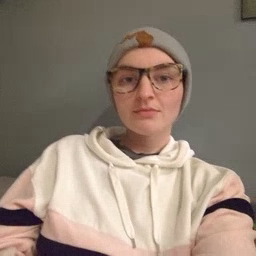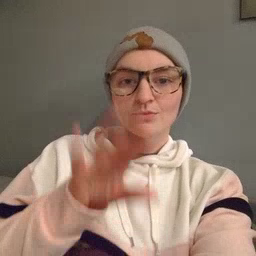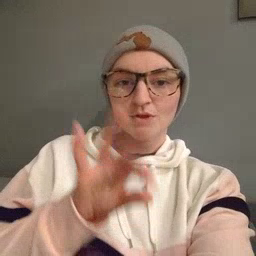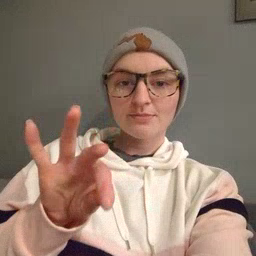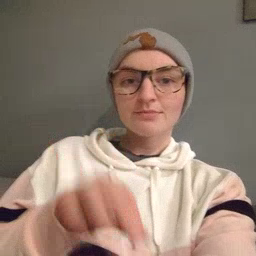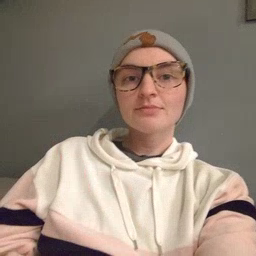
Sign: frenchfries